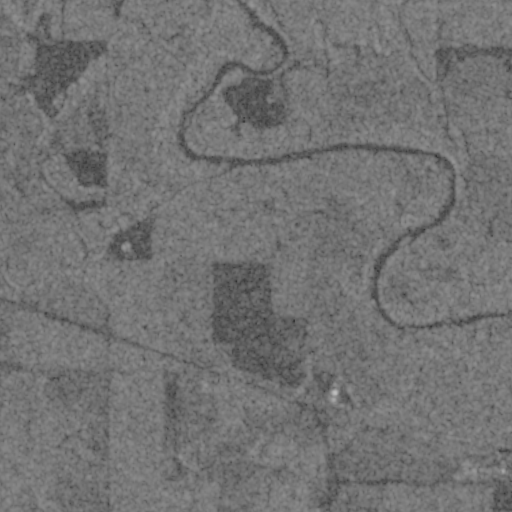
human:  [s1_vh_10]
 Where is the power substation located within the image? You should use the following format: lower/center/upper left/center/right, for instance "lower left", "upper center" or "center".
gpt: The power substation is located in the lower right of the image.
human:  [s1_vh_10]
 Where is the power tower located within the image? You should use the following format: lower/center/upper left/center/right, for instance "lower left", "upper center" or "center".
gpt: The power tower is located in the lower of the image.
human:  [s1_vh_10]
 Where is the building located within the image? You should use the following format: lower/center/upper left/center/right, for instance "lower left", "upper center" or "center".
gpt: The building is located in the lower right of the image.
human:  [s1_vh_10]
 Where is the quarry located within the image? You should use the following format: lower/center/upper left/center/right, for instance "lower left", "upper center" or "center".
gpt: There is no quarry in the image.

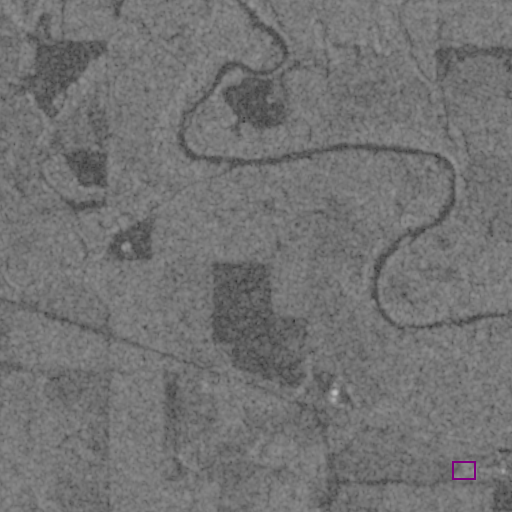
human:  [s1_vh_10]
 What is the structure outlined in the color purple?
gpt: The structure outlined in purple is a power substation.
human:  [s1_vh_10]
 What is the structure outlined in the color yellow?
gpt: There is no yellow outline.